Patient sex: M
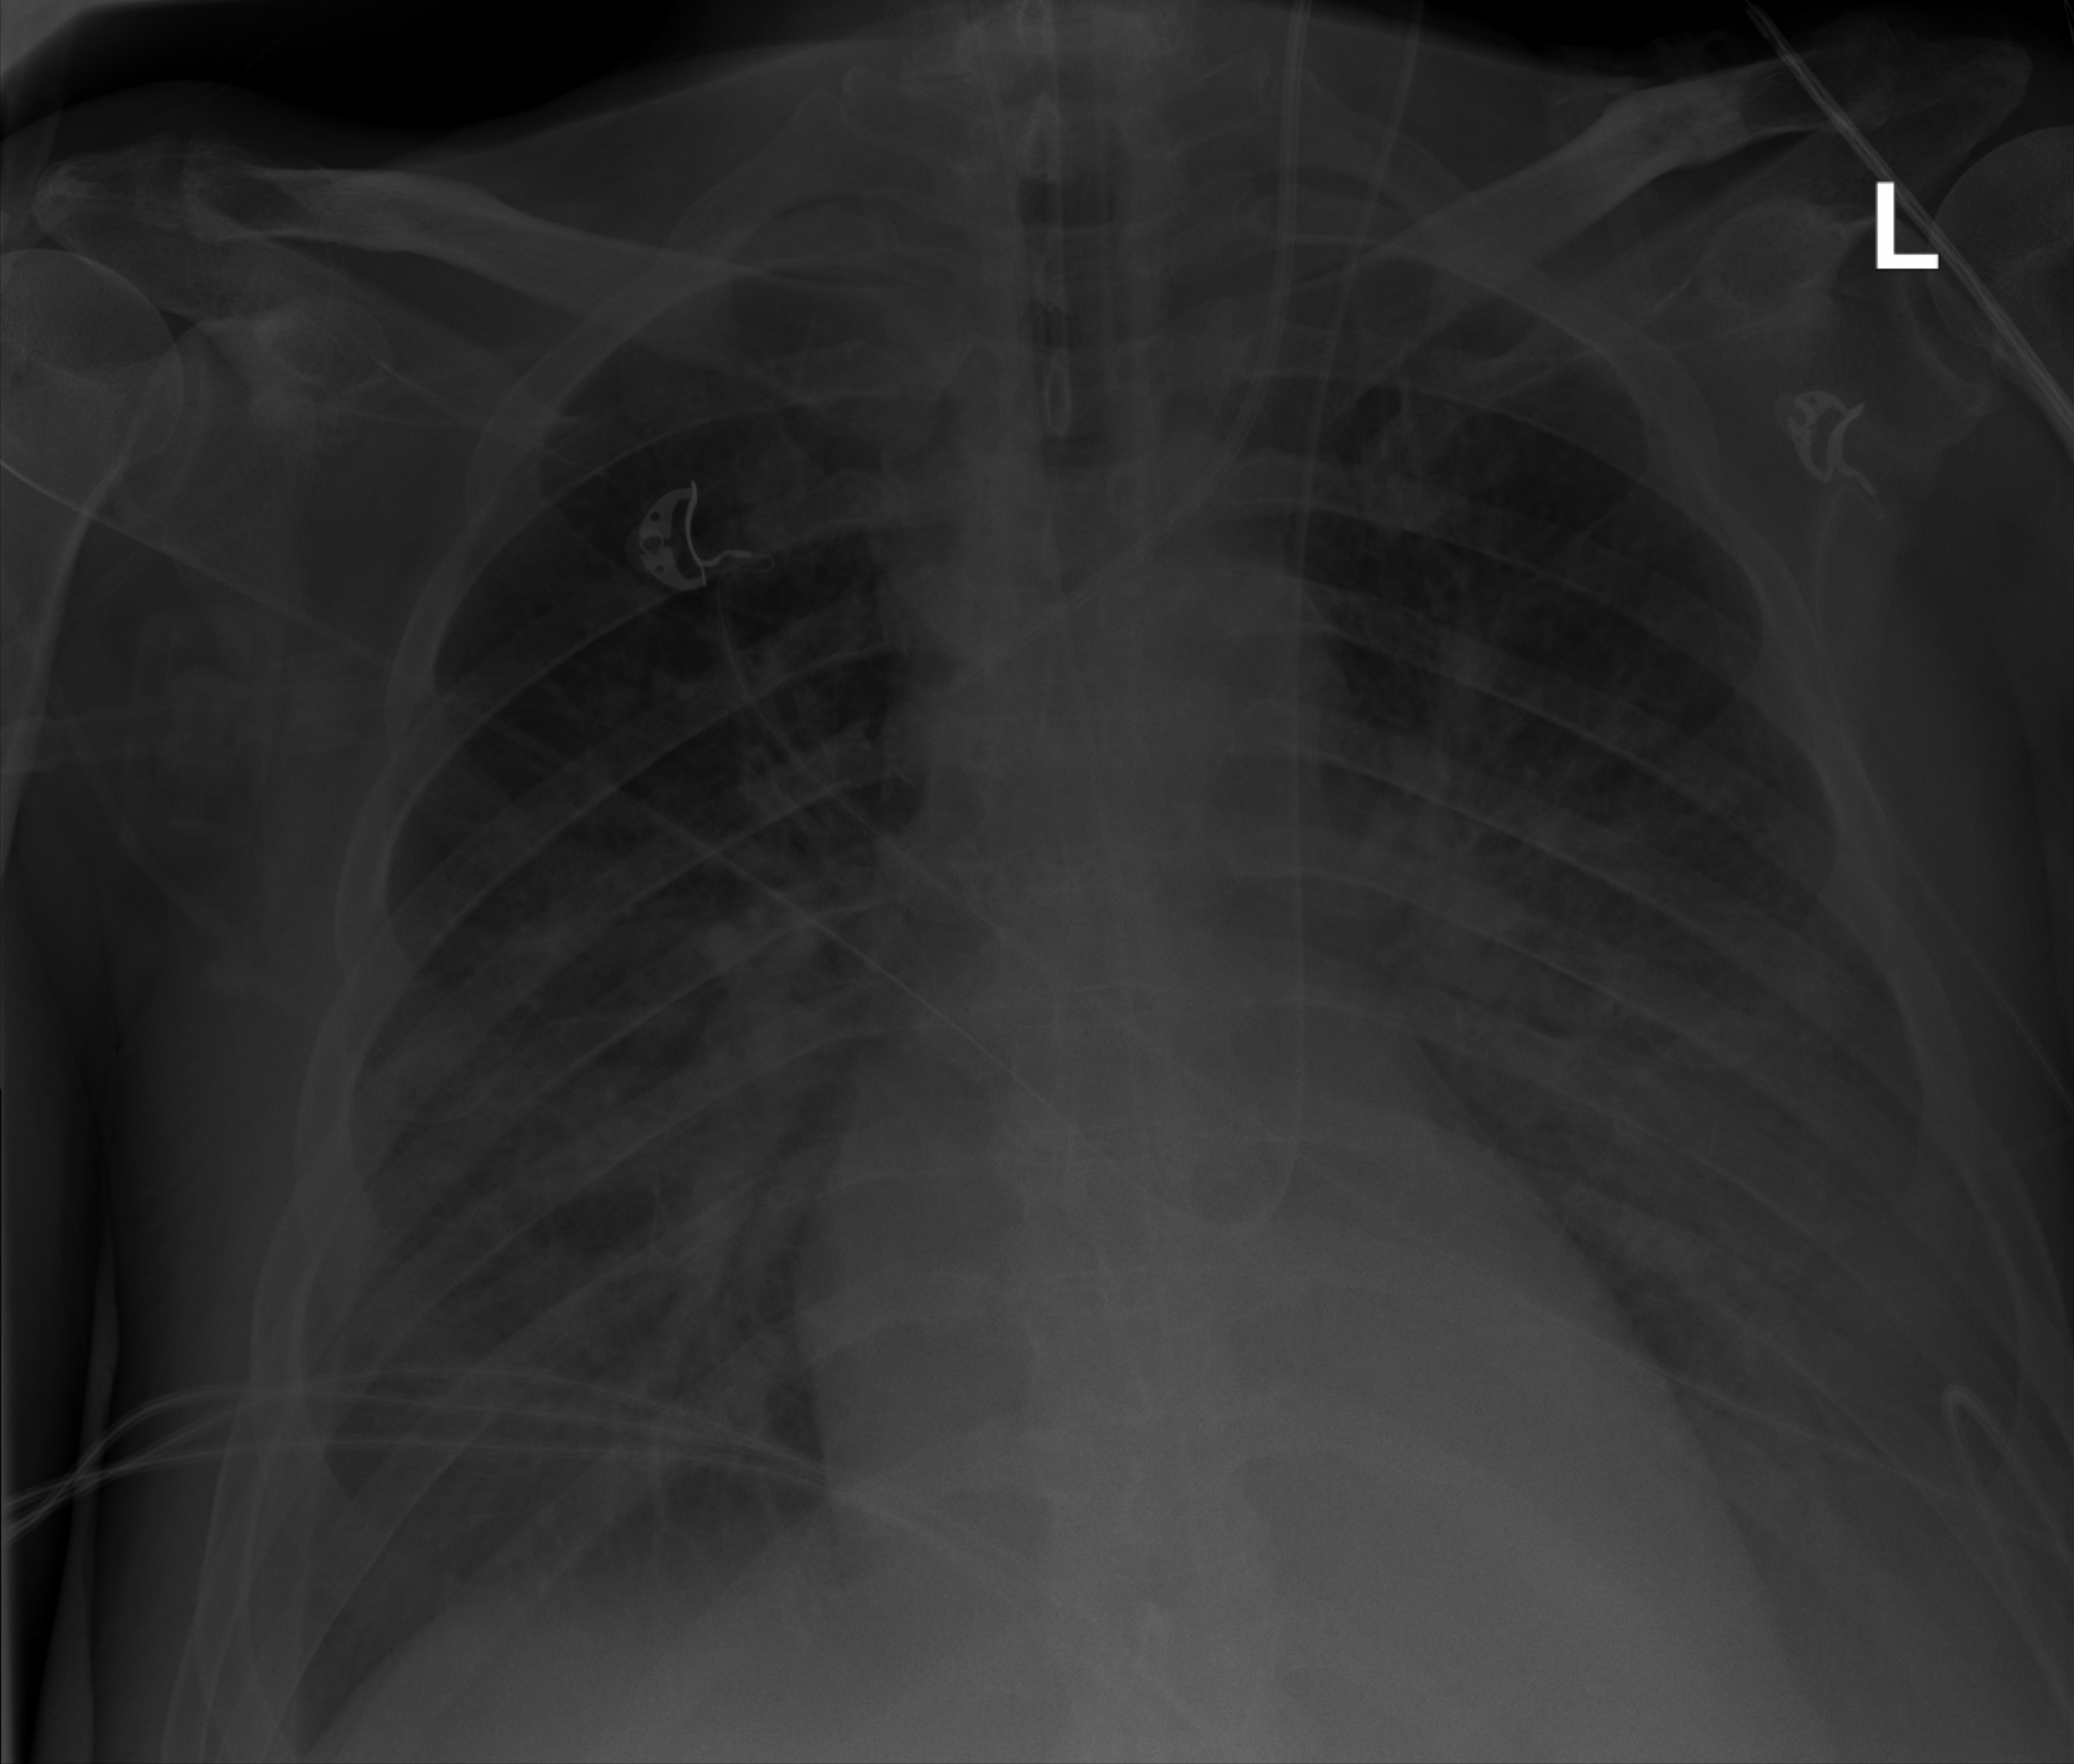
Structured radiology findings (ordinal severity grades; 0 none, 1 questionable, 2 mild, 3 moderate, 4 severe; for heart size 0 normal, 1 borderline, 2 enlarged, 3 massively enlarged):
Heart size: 1
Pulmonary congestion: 2
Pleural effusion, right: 2
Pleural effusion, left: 3
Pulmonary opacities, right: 2
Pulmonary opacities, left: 1
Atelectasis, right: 2
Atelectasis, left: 1